Question: I have a uibutton in my custom table view cell which has different background image for a button for different cell. As soon as i start scrolling, random cells which were out of scope removes their background image. I have two button with two background image but it is always doing for one of them

'''
- (UITableViewCell *)tableView:(UITableView *)tableView
cellForRowAtIndexPath:(NSIndexPath *)indexPath
{
...
...
PlayerTableViewCell *cell = [tableView dequeueReusableCellWithIdentifier:@"playerCell"];
if(cell == nil) {
NSArray* topLevelObjects = [[NSBundle mainBundle] loadNibNamed:@"PlayerTableViewCell" owner:self options:nil];
for (id currentObject in topLevelObjects) {
if ([currentObject isKindOfClass:[PlayerTableViewCell class]])
cell = (PlayerTableViewCell *)currentObject;
}
}
numberImage = [self getUserImage:[self._collectionsNewGame[indexPath.row -1] objectForKey:@"hostBirthday"] isSign:false];
signImage =[self getUserImage:[self._collectionsNewGame[indexPath.row -1] objectForKey:@"hostBirthday"] isSign:true];
cell.numberButton setBackgroundImage:[UIImage imageNamed:numberImage] forState:UIControlStateNormal];
[cell.signButton setBackgroundImage:[UIImage imageNamed:signImage] forState:UIControlStateNormal];
...
...
}
'''
Please Help
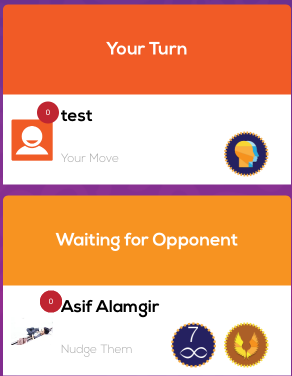
Answer: Use
'''
[tableView dequeueReusableCellWithReuseIdentifier:@"playerCell" forIndexPath:indexPath];
'''
instead of
'''
[tableView dequeueReusableCellWithIdentifier:@"playerCell"];
'''